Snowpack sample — Snodgrass Mountain, Crested Butte, Colorado (2/4/25, 12:06 PM MST)
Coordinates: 38.923, -106.968
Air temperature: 35 °F
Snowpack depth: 80 cm
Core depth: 60 cm
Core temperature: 32 °F
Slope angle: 14°, slope face: 78°
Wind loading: low
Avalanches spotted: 0
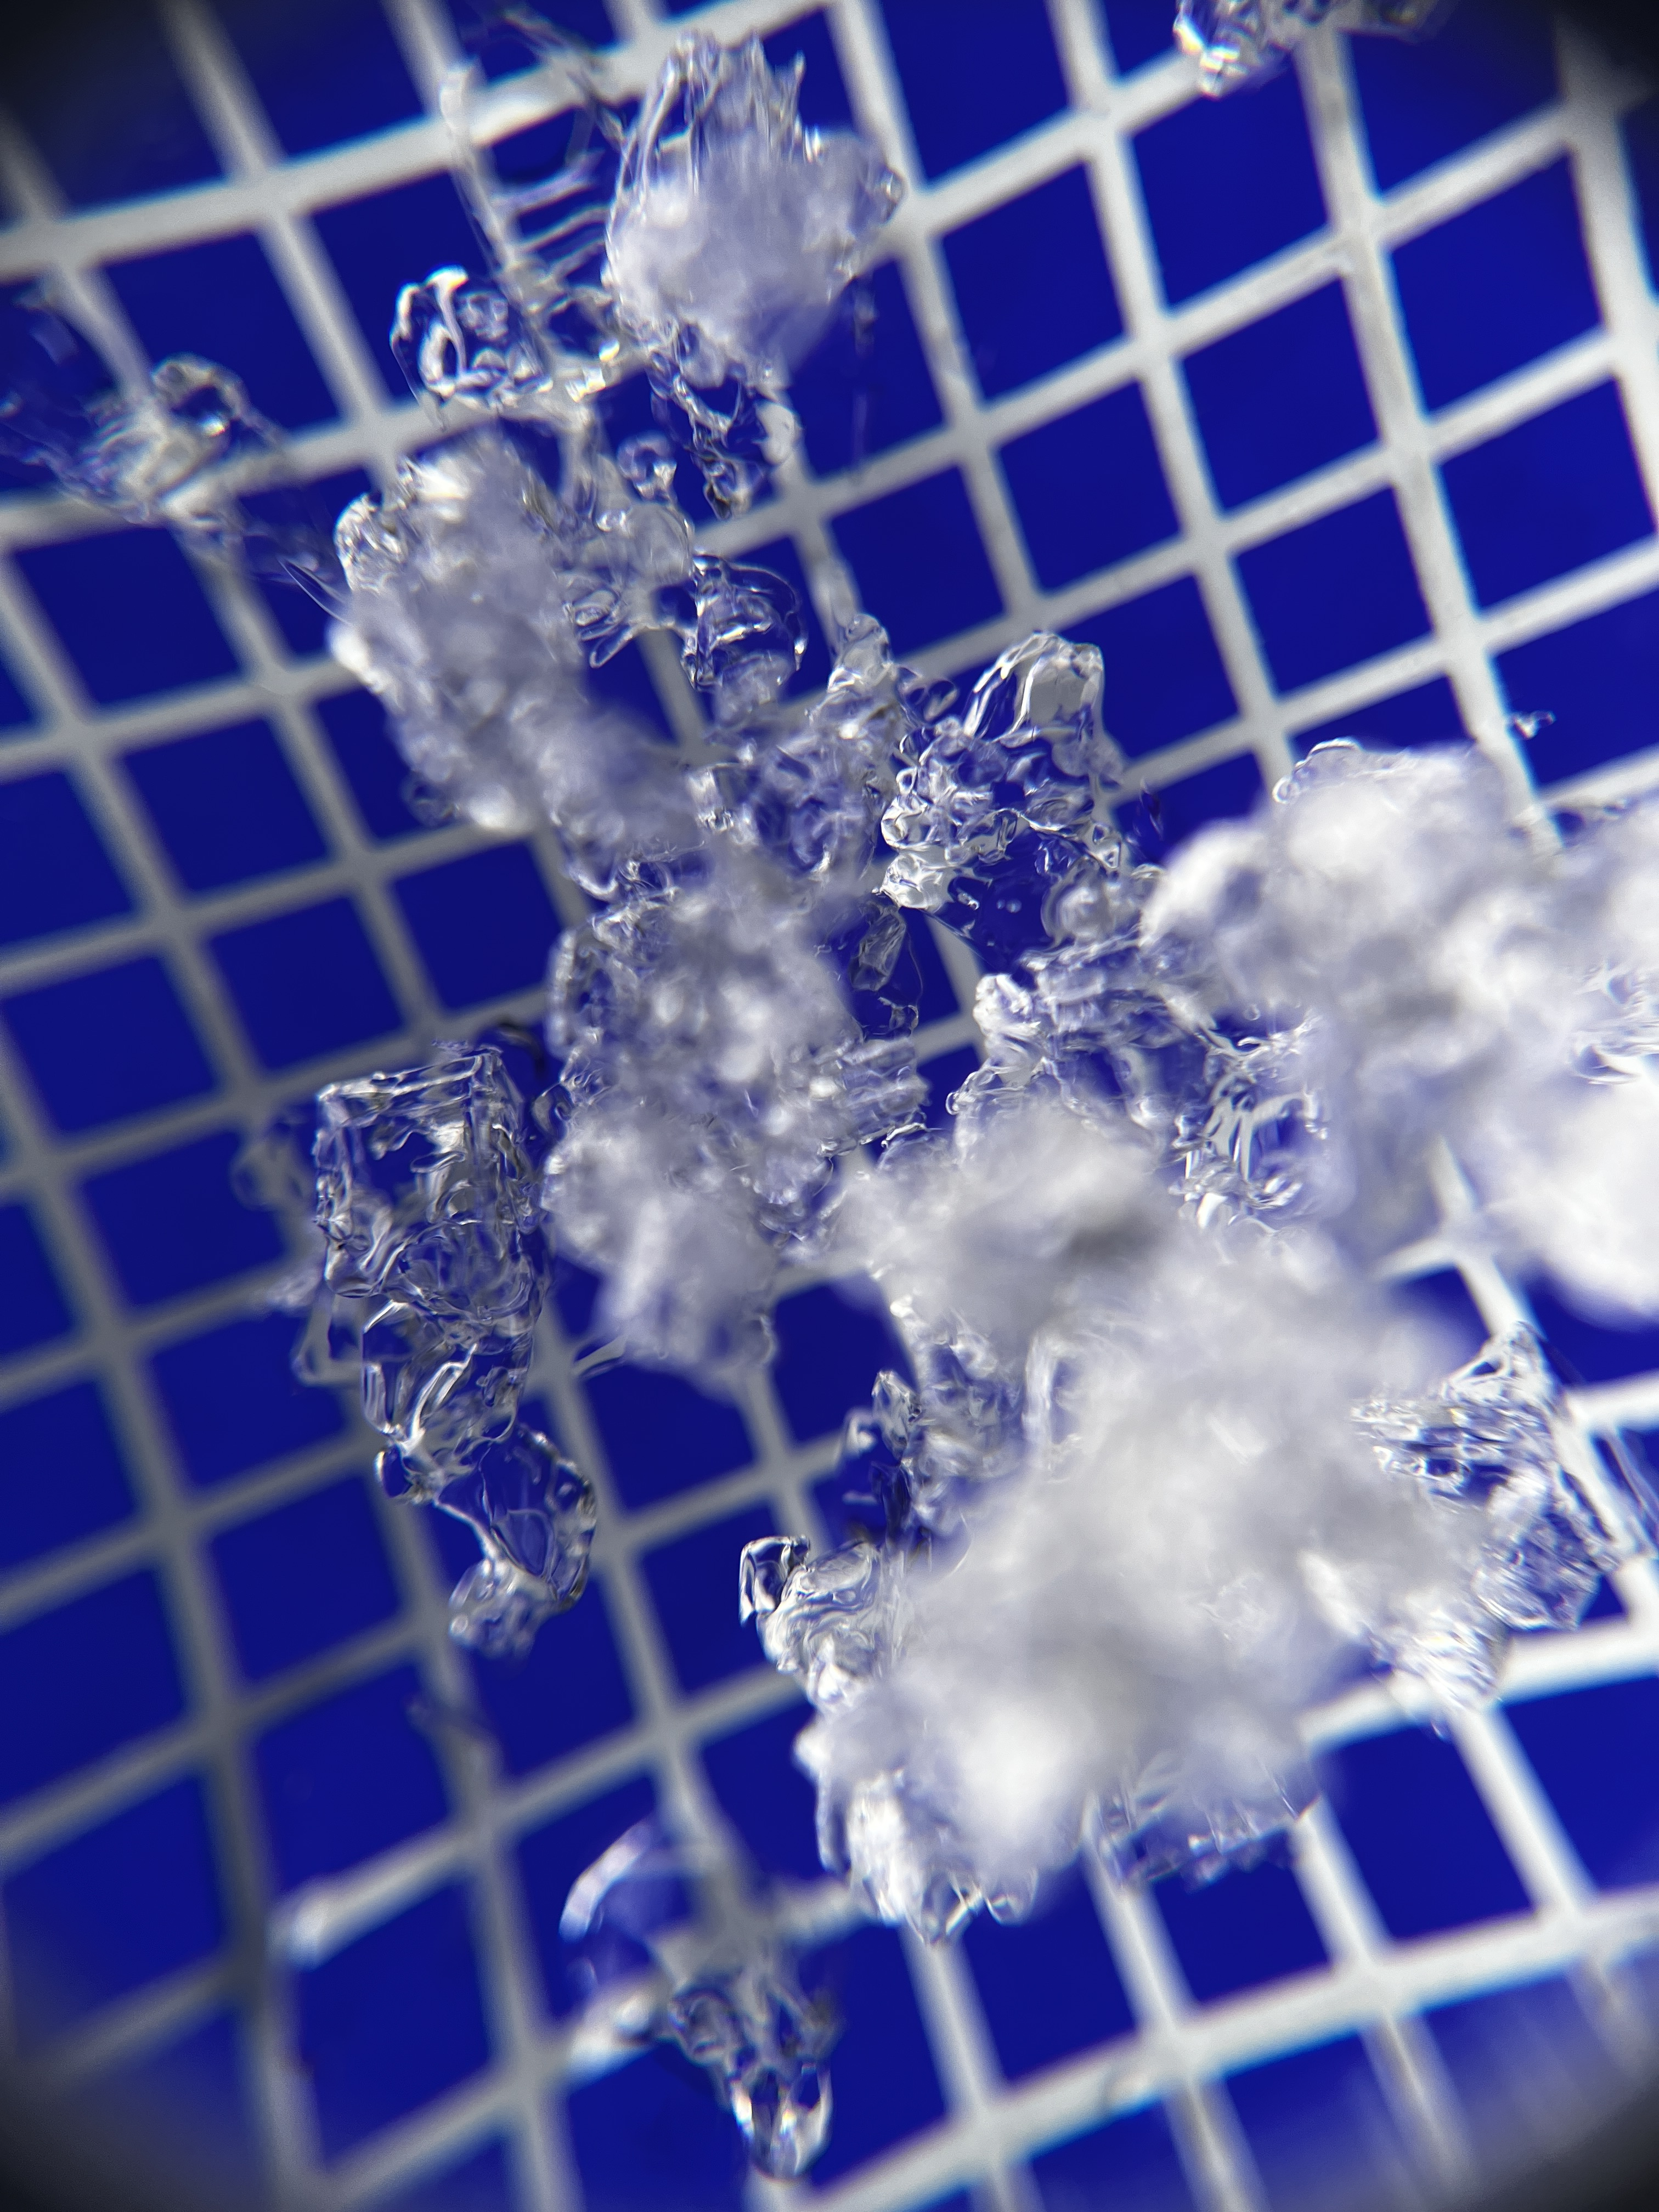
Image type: magnified_profile
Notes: No avalanches nearby, unusually warm weather for the last month reported by residents, Collected 25 yards from treeline